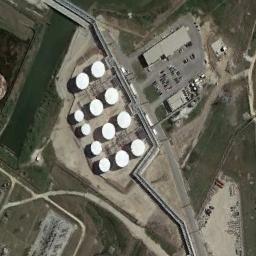
Label: storage tanks